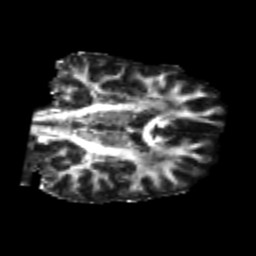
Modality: FA
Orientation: coronal
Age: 22
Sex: male
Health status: healthy
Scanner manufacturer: philips
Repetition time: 7.386 s
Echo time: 0.08599 s